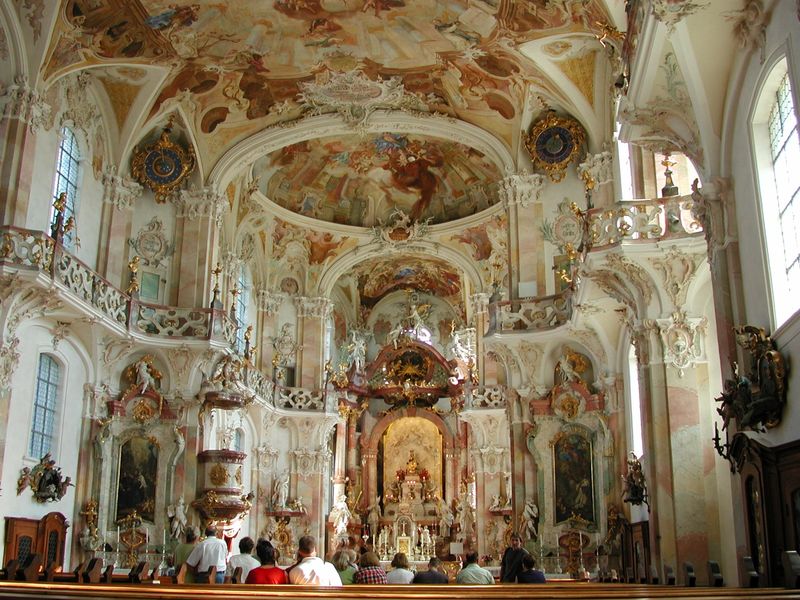
Titel: Birnau am Bodensee, Basilika Unserer Lieben Frau, Blick zum Hochaltar
Künstler: Peter Thumb
Standort: Birnau am Bodensee, Wallfahrtskirche (EU - D - BW)
Schlagwörter: weiß, menschen, fenster, barock, kirche, gold, kerzen, stuck, bänke, kanzel